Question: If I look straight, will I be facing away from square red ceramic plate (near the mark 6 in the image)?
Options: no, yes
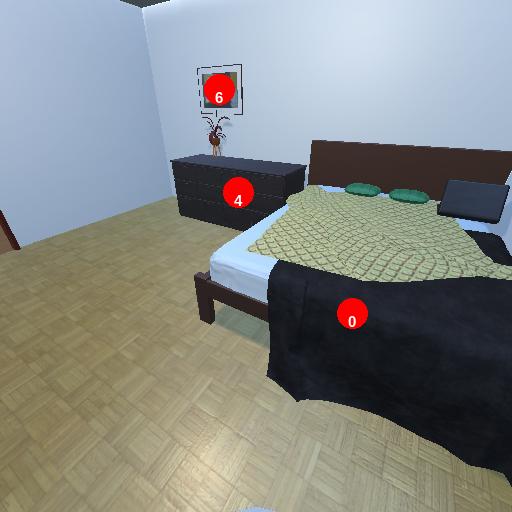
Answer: no